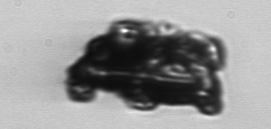
Label: Delphineis